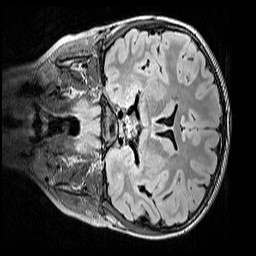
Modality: FLAIR
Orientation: coronal
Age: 9
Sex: male
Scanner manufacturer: siemens
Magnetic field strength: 3 T
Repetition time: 5 s
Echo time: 0.388 s